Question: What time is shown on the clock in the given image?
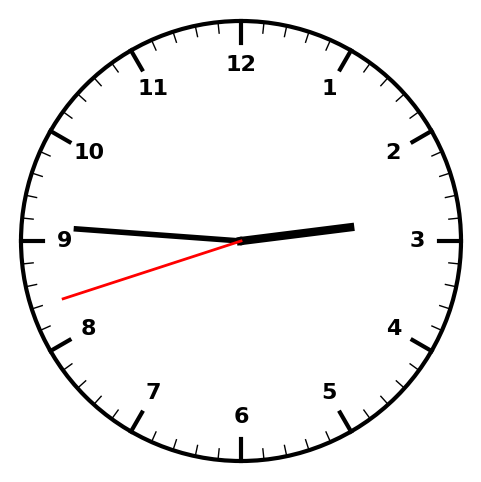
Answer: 02:45:42